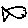
Label: fish